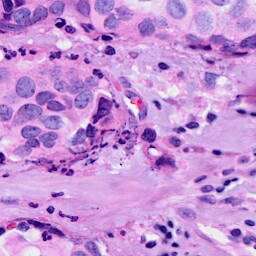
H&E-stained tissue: Breast